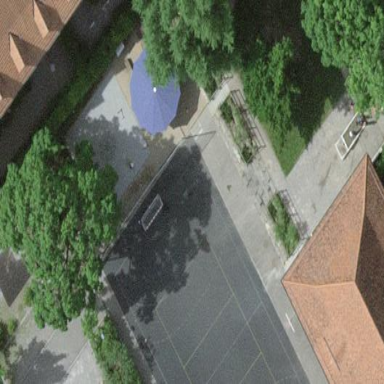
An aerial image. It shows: Playground area for leisure land.